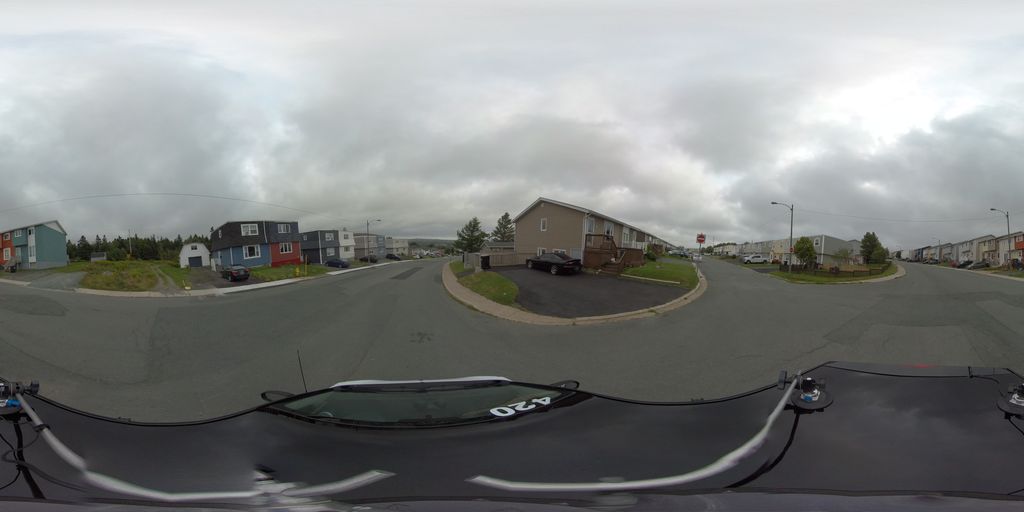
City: st_johns